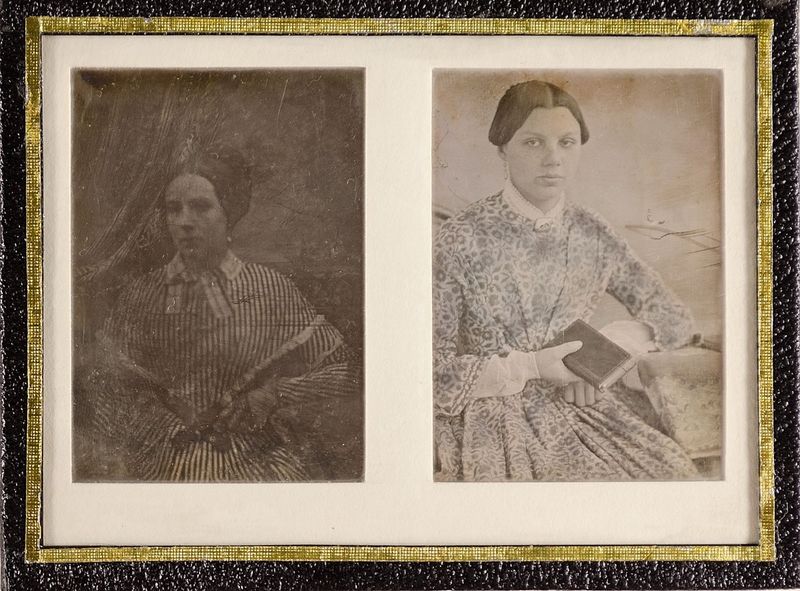
Titel: Zwei unbekannte junge Frauen
Standort: Hamburg
Institution: Museum für Kunst und Gewerbe Hamburg
Schlagwörter: frau, portrait, figur, foto, fotografie, photographie, photo, lichtbild, daguerreotypie, bildwerke, angewandte und bildende kunst, hessische systematik, porträt, porträtfotografie, porträtphotographie, hüftbild